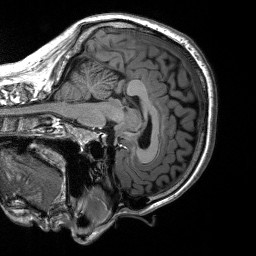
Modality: T1w
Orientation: sagittal
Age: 44
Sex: male
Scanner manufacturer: siemens
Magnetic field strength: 3 T
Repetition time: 2.53 s
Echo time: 0.00219 s